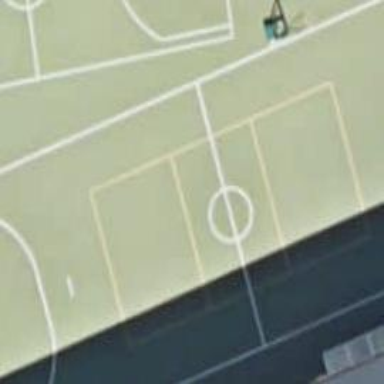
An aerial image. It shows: Soccer pitch for leisureland activities.